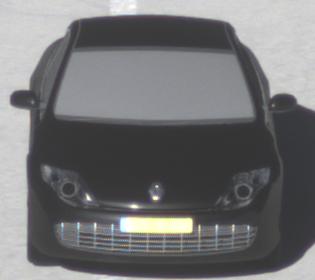
Make: Renault
Model: Laguna Coupé TCe 170
Detailed model: Laguna (III) Coupé
Model produced from: 2010/11
Model produced until: 2011/05
Doors: 2
Color: black
Road condition: dry road
Daytime: morning or afternoon
Contrast: high contrast